Question: I'm continuing to learn WPF, and focusing on MVVM at the moment and using Karl Shifflett's "MVVM In a Box" tutorial. But have a question about sharing data between views/viewmodels and how it updates the view on the screen. p.s. I haven't covered IOC's yet.
Below is a screenshot of my MainWindow in a test application. Its split into 3 sections (views), a header, a slide panel with buttons, and the remainder as the main view of the application. The purpose of the application is simple, login to the application. On a successful login, the login view should disappear by it being replaced by a new view (i.e. OverviewScreenView), and relevant buttons on the slide of the application should become visible.

I see the application as having 2 ViewModels. One for the MainWindowView and one for the LoginView, given the MainWindow doesn't need to have commands for Login so i kept it separate.
As i haven't covered IOC's yet, I created a LoginModel class which is a singleton. It only contains one property which is "public bool LoggedIn", and an event called UserLoggedIn.
The MainWindowViewModel constructor registers to the event UserLoggedIn. Now in the LoginView , when a user clicks Login on the LoginView, it raises a command on the LoginViewModel, which in turn if a username and password is correctly entered will call the LoginModel and set LoggedIn to true. This causes the UserLoggedIn event to fire, which is handled in the MainWindowViewModel to cause the view to hide the LoginView and replace it with a different view i.e. an overview screen.
Q1. Obvious question, is logging in like this a correct use of MVVM. i.e. Flow of control is as follows. LoginView --> LoginViewViewModel --> LoginModel --> MainWindowViewModel --> MainWindowView.
Q2. Assuming the user has logged in, and the MainWindowViewModel has handled the event. How would you go about creating a new View and putting it where the LoginView was, equally how do you go about disposing of the LoginView once it is not needed. Would there be a property in the MainWindowViewModel like "UserControl currentControl", which gets set to LoginView or a OverviewScreenView.
Q3. Should the MainWindow have a LoginView set in the visual studio designer. Or should it be left blank, and programatically it realises that no one is logged in, so once the MainWindow is loaded, then it creates a LoginView and shows it on the screen.
Some code samples below if it helps with answering questions
'''
<Window x:Class="WpfApplication1.MainWindow"
xmlns:local="clr-namespace:WpfApplication1"
xmlns="http://schemas.microsoft.com/winfx/2006/xaml/presentation"
xmlns:x="http://schemas.microsoft.com/winfx/2006/xaml"
Title="MainWindow" Height="372" Width="525">
<Grid>
<Grid.ColumnDefinitions>
<ColumnDefinition Width="Auto" />
<ColumnDefinition Width="*" />
</Grid.ColumnDefinitions>
<Grid.RowDefinitions>
<RowDefinition Height="Auto" />
<RowDefinition Height="*" />
</Grid.RowDefinitions>
<local:HeaderView Grid.ColumnSpan="2" />
<local:ButtonsView Grid.Row="1" Margin="6,6,3,6" />
<local:LoginView Grid.Column="1" Grid.Row="1" HorizontalAlignment="Center" VerticalAlignment="Center" />
</Grid>
</Window>
'''
'''
using System;
using System.Windows.Controls;
using WpfApplication1.Infrastructure;
namespace WpfApplication1
{
public class MainWindowViewModel : ObservableObject
{
LoginModel _loginModel = LoginModel.GetInstance();
private UserControl _currentControl;
public MainWindowViewModel()
{
_loginModel.UserLoggedIn += _loginModel_UserLoggedIn;
_loginModel.UserLoggedOut += _loginModel_UserLoggedOut;
}
void _loginModel_UserLoggedOut(object sender, EventArgs e)
{
throw new NotImplementedException();
}
void _loginModel_UserLoggedIn(object sender, EventArgs e)
{
throw new NotImplementedException();
}
}
}
'''
'''
using System;
using System.Collections.Generic;
using System.Linq;
using System.Text;
using System.Windows.Controls;
using System.Windows.Input;
using WpfApplication1.Infrastructure;
namespace WpfApplication1
{
public class LoginViewViewModel : ObservableObject
{
#region Properties
private string _username;
public string Username
{
get { return _username; }
set
{
_username = value;
RaisePropertyChanged("Username");
}
}
#endregion
#region Commands
public ICommand LoginCommand
{
get { return new RelayCommand<PasswordBox>(LoginExecute, pb => CanLoginExecute()); }
}
#endregion //Commands
#region Command Methods
Boolean CanLoginExecute()
{
return !string.IsNullOrEmpty(_username);
}
void LoginExecute(PasswordBox passwordBox)
{
string value = passwordBox.Password;
if (!CanLoginExecute()) return;
if (_username == "username" && value == "password")
{
LoginModel.GetInstance().LoggedIn = true;
}
}
#endregion
}
}
'''
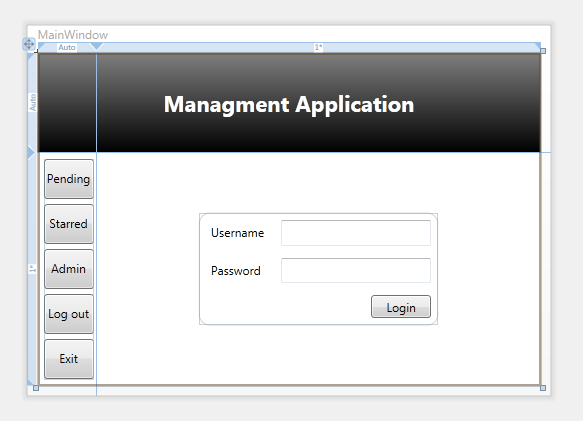
Answer: Holy long question, Batman!
The process would work, I don't know about using the 'LoginModel' to talk to the 'MainWindowViewModel' however.
You could try something like 'LoginView -> LoginViewModel -> [SecurityContextSingleton || LoginManagerSingleton] -> MainWindowView'
I know that singleton's are considered anti-patterns by some, but I find this to be easiest for situations like these. This way, the singleton class can implement the 'INotifyPropertyChanged' interface and raise events whenever a login\out event is detected.
Implement the 'LoginCommand' on either the 'LoginViewModel' or the Singleton (Personally, I would probably implement this on the 'ViewModel' to add a degree of separation between the ViewModel's and the "back-end" utility classes). This login command would call a method on the singleton to perform the login.
In these cases, I typically have (yet another) singleton class to act as the 'PageManager' or 'ViewModelManager'. This class is responsible for creating, disposing and holding references to the Top-level pages or the CurrentPage (in a single-page only situation).
My 'ViewModelBase' class also has a property to hold the current instance of the UserControl that is displaying my class, this is so I can hook the Loaded and Unloaded events. This provides me the ability to have virtual 'OnLoaded(), OnDisplayed() and OnClosed()' methods that can be defined in the 'ViewModel' so the page can perform loading and unloading actions.
As the MainWindowView is displaying the 'ViewModelManager.CurrentPage' instance, once this instance changes, the Unloaded event fires, my page's Dispose method is called, and eventually 'GC' comes in and tidy's up the rest.
I'm not sure if I understand this one, but hopefully you just mean "Display login page when user not logged in", if this is the case, you could instruct your 'ViewModelToViewConverter' to ignore any instructions when the user is not logged in (by checking the SecurityContext singleton) and instead only show the 'LoginView' template, this is also helpful in cases where you want pages that only certain users have rights to see or use where you can check the security requirements before constructing the View, and replacing it with a security prompt.
Sorry for the long answer, hope this helps :)
Edit:
Also, you have misspelled "Management"
---
> How would the LoginManagerSingleton talk directly to the
MainWindowView. Shouldn't everything go through the
MainWindowViewModel so that there is no code behind on the
MainWindowView
Sorry, to clarify - I don't mean the LoginManager interacts directly with the MainWindowView (as this should be just-a-view), but rather that the 'LoginManager' just sets a CurrentUser property in response to the call that the LoginCommand makes, which in turn raises the PropertyChanged event and the MainWindowView (which is listening for changes) reacts accordingly.
The LoginManager could then call 'PageManager.Open(new OverviewScreen())' (or 'PageManager.Open("overview.screen")' when you have IOC implemented) for example to redirect the user to the default screen users see once logged in.
The LoginManager is essentially the last step of the actual login process and the View just reflects this as appropriate.
Also, in typing this, it has occurred to me that rather than having a LoginManager singleton, all this could be housed in the 'PageManager' class. Just have a 'Login(string, string)' method, which sets the CurrentUser on successful log in.
> I understand the idea of a PageManagerView, basically through a PageManagerViewModel
I wouldn't design PageManager to be of View-ViewModel design, just an ordinary house-hold singleton that implements 'INotifyPropertyChanged' should do the trick, this way the MainWindowView can react to the changing of the CurrentPage property.
> Is ViewModelBase an abstract class you created?
Yes. I use this class as the base class of all my ViewModel's.
This class contains
- - - -
> When a logged in detected, CurrentControl is set to a new View
Personally, I would only hold the instance of the ViewModelBase that is currently being displayed. This is then referenced by the MainWindowView in a ContentControl like so: 'Content="{Binding Source={x:Static vm:PageManager.Current}, Path=CurrentPage}"'.
I also then use a converter to transform the ViewModelBase instance in to a UserControl, but this is purely optional; You could just rely on ResourceDictionary entries, but this method also allows the developer to intercept the call and display a SecurityPage or ErrorPage if required.
> Then when the application starts it detects no one is logged in, and
thus creates a LoginView and sets that to be the CurrentControl.
Rather than harding it that the LoginView is displayed by default
You could design the application so that the first page that is displayed to the user is an instance of the OverviewScreen. Which, since the PageManager currently has a null CurrentUser property, the ViewModelToViewConverter would intercept this and the rather than display the OverviewScreenView UserControl, it would instead show the LoginView UserControl.
If and when the user successfully logs in, the LoginViewModel would instruct the PageManager to redirect to the original OverviewScreen instance, this time displaying correctly as the CurrentUser property is non-null.
> How do people get around this limitation as you mention as do others, singletons are bad
I'm with you on this one, I like me a good singleton. However, the use of these should be limited to be used only where necessary. But they do have perfectly valid uses in my opinion, not sure if any one else wants to chime in on this matter though?
---
> Do you use a publicly available framework/set of classes for MVVM
No, I'm using a framework that I have created and refined over the last twelve months or so. The framework still follows the MVVM guidelines, but includes some personal touches that reduces the amount of overall code required to be written.
For example, some MVVM examples out there set up their views much the same as you have; Whereas the View creates a new instance of the ViewModel inside of its ViewObject.DataContext property. This may work well for some, but doesn't allow the developer to hook certain Windows events from the ViewModel such as OnPageLoad().
OnPageLoad() in my case is called after all controls on the page have been created and have come in to view on screen, which may be instantly, within a few minutes after the constructor is called, or never at all. This is where I do most of my data loading to speed up the page loading process if that page has multiple child pages inside tabs that are not currently selected, for example.
But not only that, by creating the ViewModel in this manner increases the amount of code in each View by a minimum of three lines. This may not sound like much, but not only are these lines of code essentially the same for views creating duplicate code, but the extra line count can add up quite quickly if you have an application that requires many Views. That, and I'm really lazy.. I didn't become a developer to type code.
> What I will do in a future revision through your idea of a page
manager would be to have several views open at once like a tabcontrol,
where a page manager controls pagetabs instead of just a single
userControl. Then tabs can be selected by a separate view binded to
the page manager
In this case, the PageManager won't need to hold a direct reference to each of the open ViewModelBase classes, only those at the top-level. All other pages will be children of their parent to give you more control over the hierarchy and to allow you to trickle down Save and Close events.
If you put these in an 'ObservableCollection<ViewModelBase>' property in the PageManager, you will only then need to create the MainWindow's TabControl so that it's ItemsSource property points to the Children property on the PageManager and have the WPF engine do the rest.
> Can you expand a bit more on the ViewModelConverter
Sure, to give you an outline it would be easier to show some code.
'''
public override object Convert(object value, SimpleConverterArguments args)
{
if (value == null)
return null;
ViewModelBase vm = value as ViewModelBase;
if (vm != null && vm.PageTemplate != null)
return vm.PageTemplate;
System.Windows.Controls.UserControl template = GetTemplateFromObject(value);
if (vm != null)
vm.PageTemplate = template;
if (template != null)
template.DataContext = value;
return template;
}
'''
Reading through this code in sections it reads:
- - - - - - return the template. This will then be displayed in a ContentPresenter for the user to see.'''
public static System.Windows.Controls.UserControl GetTemplateFromObject(object o)
{
System.Windows.Controls.UserControl template = null;
try
{
ViewModelBase vm = o as ViewModelBase;
if (vm != null && !vm.CanUserLoad())
return new View.Core.SystemPages.SecurityPrompt(o);
Type t = convertViewModelTypeToViewType(o.GetType());
if (t != null)
template = Activator.CreateInstance(t) as System.Windows.Controls.UserControl;
if (template == null)
{
if (o is SearchablePage)
template = new View.Core.Pages.Generated.ViewList();
else if (o is MaintenancePage)
template = new View.Core.Pages.Generated.MaintenancePage(((MaintenancePage)o).EditingObject);
}
if (template == null)
throw new InvalidOperationException(string.Format("Could not generate PageTemplate object for '{0}'", vm != null && !string.IsNullOrEmpty(vm.PageKey) ? vm.PageKey : o.GetType().FullName));
}
catch (Exception ex)
{
BugReporter.ReportBug(ex);
template = new View.Core.SystemPages.ErrorPage(ex);
}
return template;
}
'''
This is the code in the converter that does most of the grunt work, reading through the sections you can see:
- - - - - - - - - - -
This all allows me to focus on only creating ViewModel classes as the application will simple display the default pages unless the View pages have been explicitly overridden by the developer for that ViewModel.